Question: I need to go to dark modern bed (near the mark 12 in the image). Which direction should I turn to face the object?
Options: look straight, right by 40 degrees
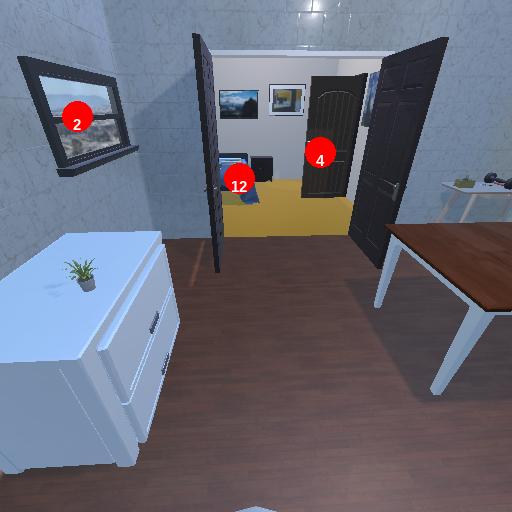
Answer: look straight